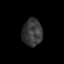
Tissue: prostate
Cell type: Epithelial cells
Senescence score: 0.7404
Nuclear area (px): 531
Mean DAPI intensity: 55.348